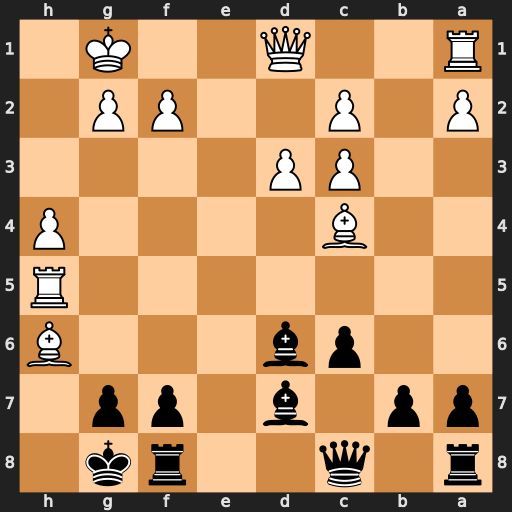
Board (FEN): r1q2rk1/pp1b1pp1/2pb3B/7R/2B4P/2PP4/P1P2PP1/R2Q2K1
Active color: b
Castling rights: -
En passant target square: -
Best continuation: Bg4 Qc1 Bxh5